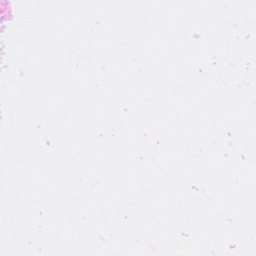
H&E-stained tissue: Breast